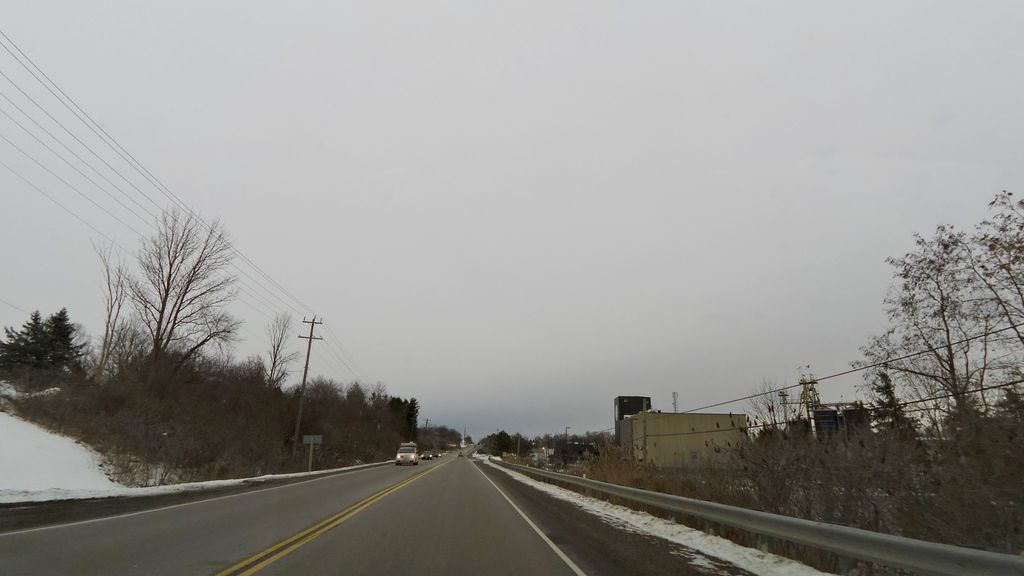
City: hamilton